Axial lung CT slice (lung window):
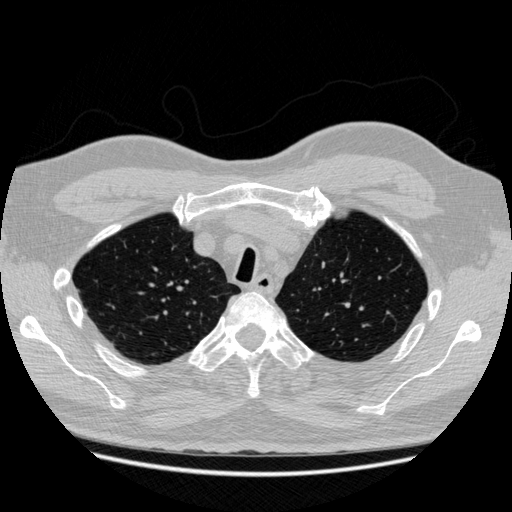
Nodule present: no